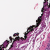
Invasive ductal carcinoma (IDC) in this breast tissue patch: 0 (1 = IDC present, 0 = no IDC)